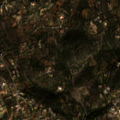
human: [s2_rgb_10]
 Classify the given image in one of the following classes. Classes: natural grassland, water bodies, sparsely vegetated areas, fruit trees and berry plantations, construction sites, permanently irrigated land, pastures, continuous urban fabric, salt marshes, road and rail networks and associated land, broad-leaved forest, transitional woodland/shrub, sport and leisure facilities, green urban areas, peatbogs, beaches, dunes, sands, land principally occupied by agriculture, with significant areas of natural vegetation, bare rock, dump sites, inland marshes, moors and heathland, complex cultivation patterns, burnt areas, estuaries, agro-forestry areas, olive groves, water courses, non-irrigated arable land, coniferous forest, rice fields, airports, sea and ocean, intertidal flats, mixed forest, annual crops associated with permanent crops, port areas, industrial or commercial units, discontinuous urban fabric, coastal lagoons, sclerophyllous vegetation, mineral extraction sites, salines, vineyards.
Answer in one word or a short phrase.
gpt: annual crops associated with permanent crops, land principally occupied by agriculture, with significant areas of natural vegetation